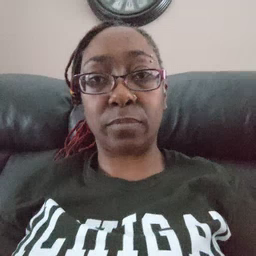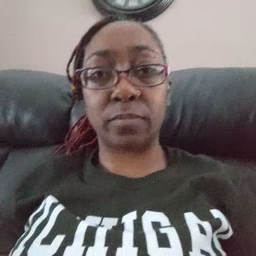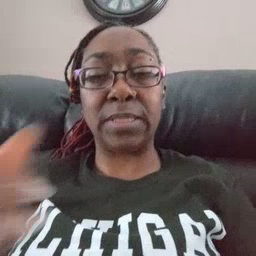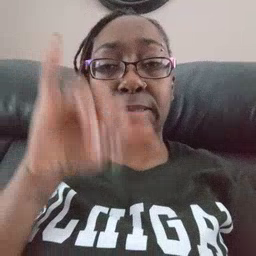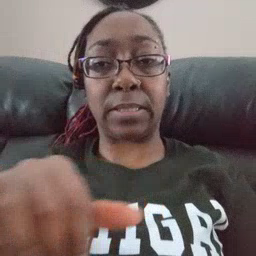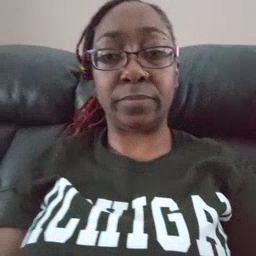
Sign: stay